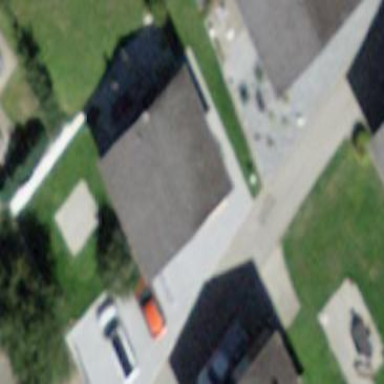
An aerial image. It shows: Simple and straightforward house.